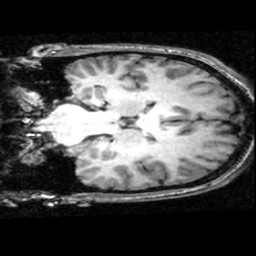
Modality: T1w
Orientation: coronal
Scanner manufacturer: ge
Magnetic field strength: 3 T
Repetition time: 0.01222 s
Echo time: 0.005176 s